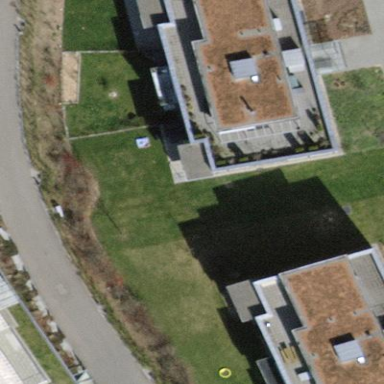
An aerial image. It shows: Flat-roofed apartment building.